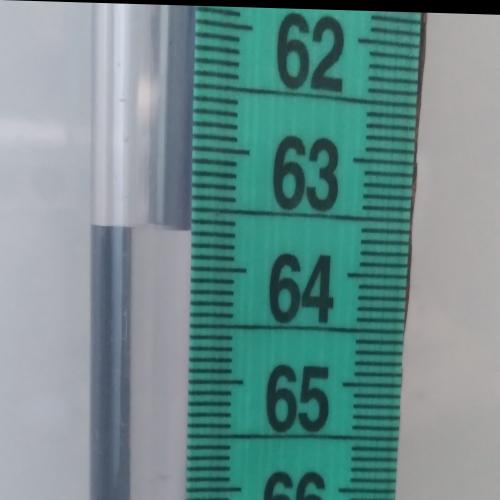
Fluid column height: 63.7 cm